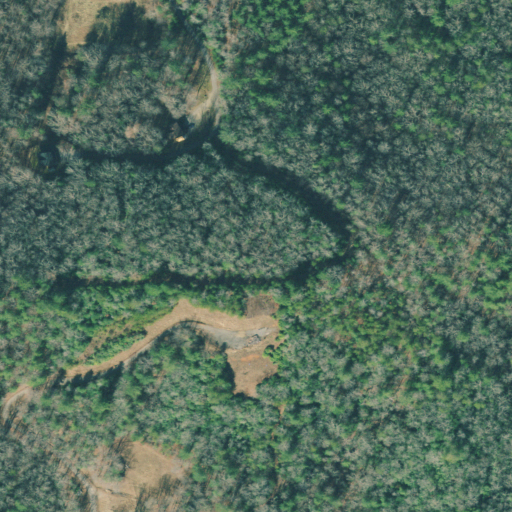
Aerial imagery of mountain in Georgia named Salem Top containing mixed forest, deciduous forest, grassland, and pasture